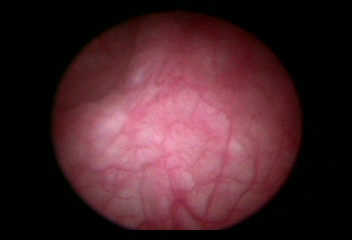
Modality: WLC
Class: Normal mucosa
Bladder cancer association: No